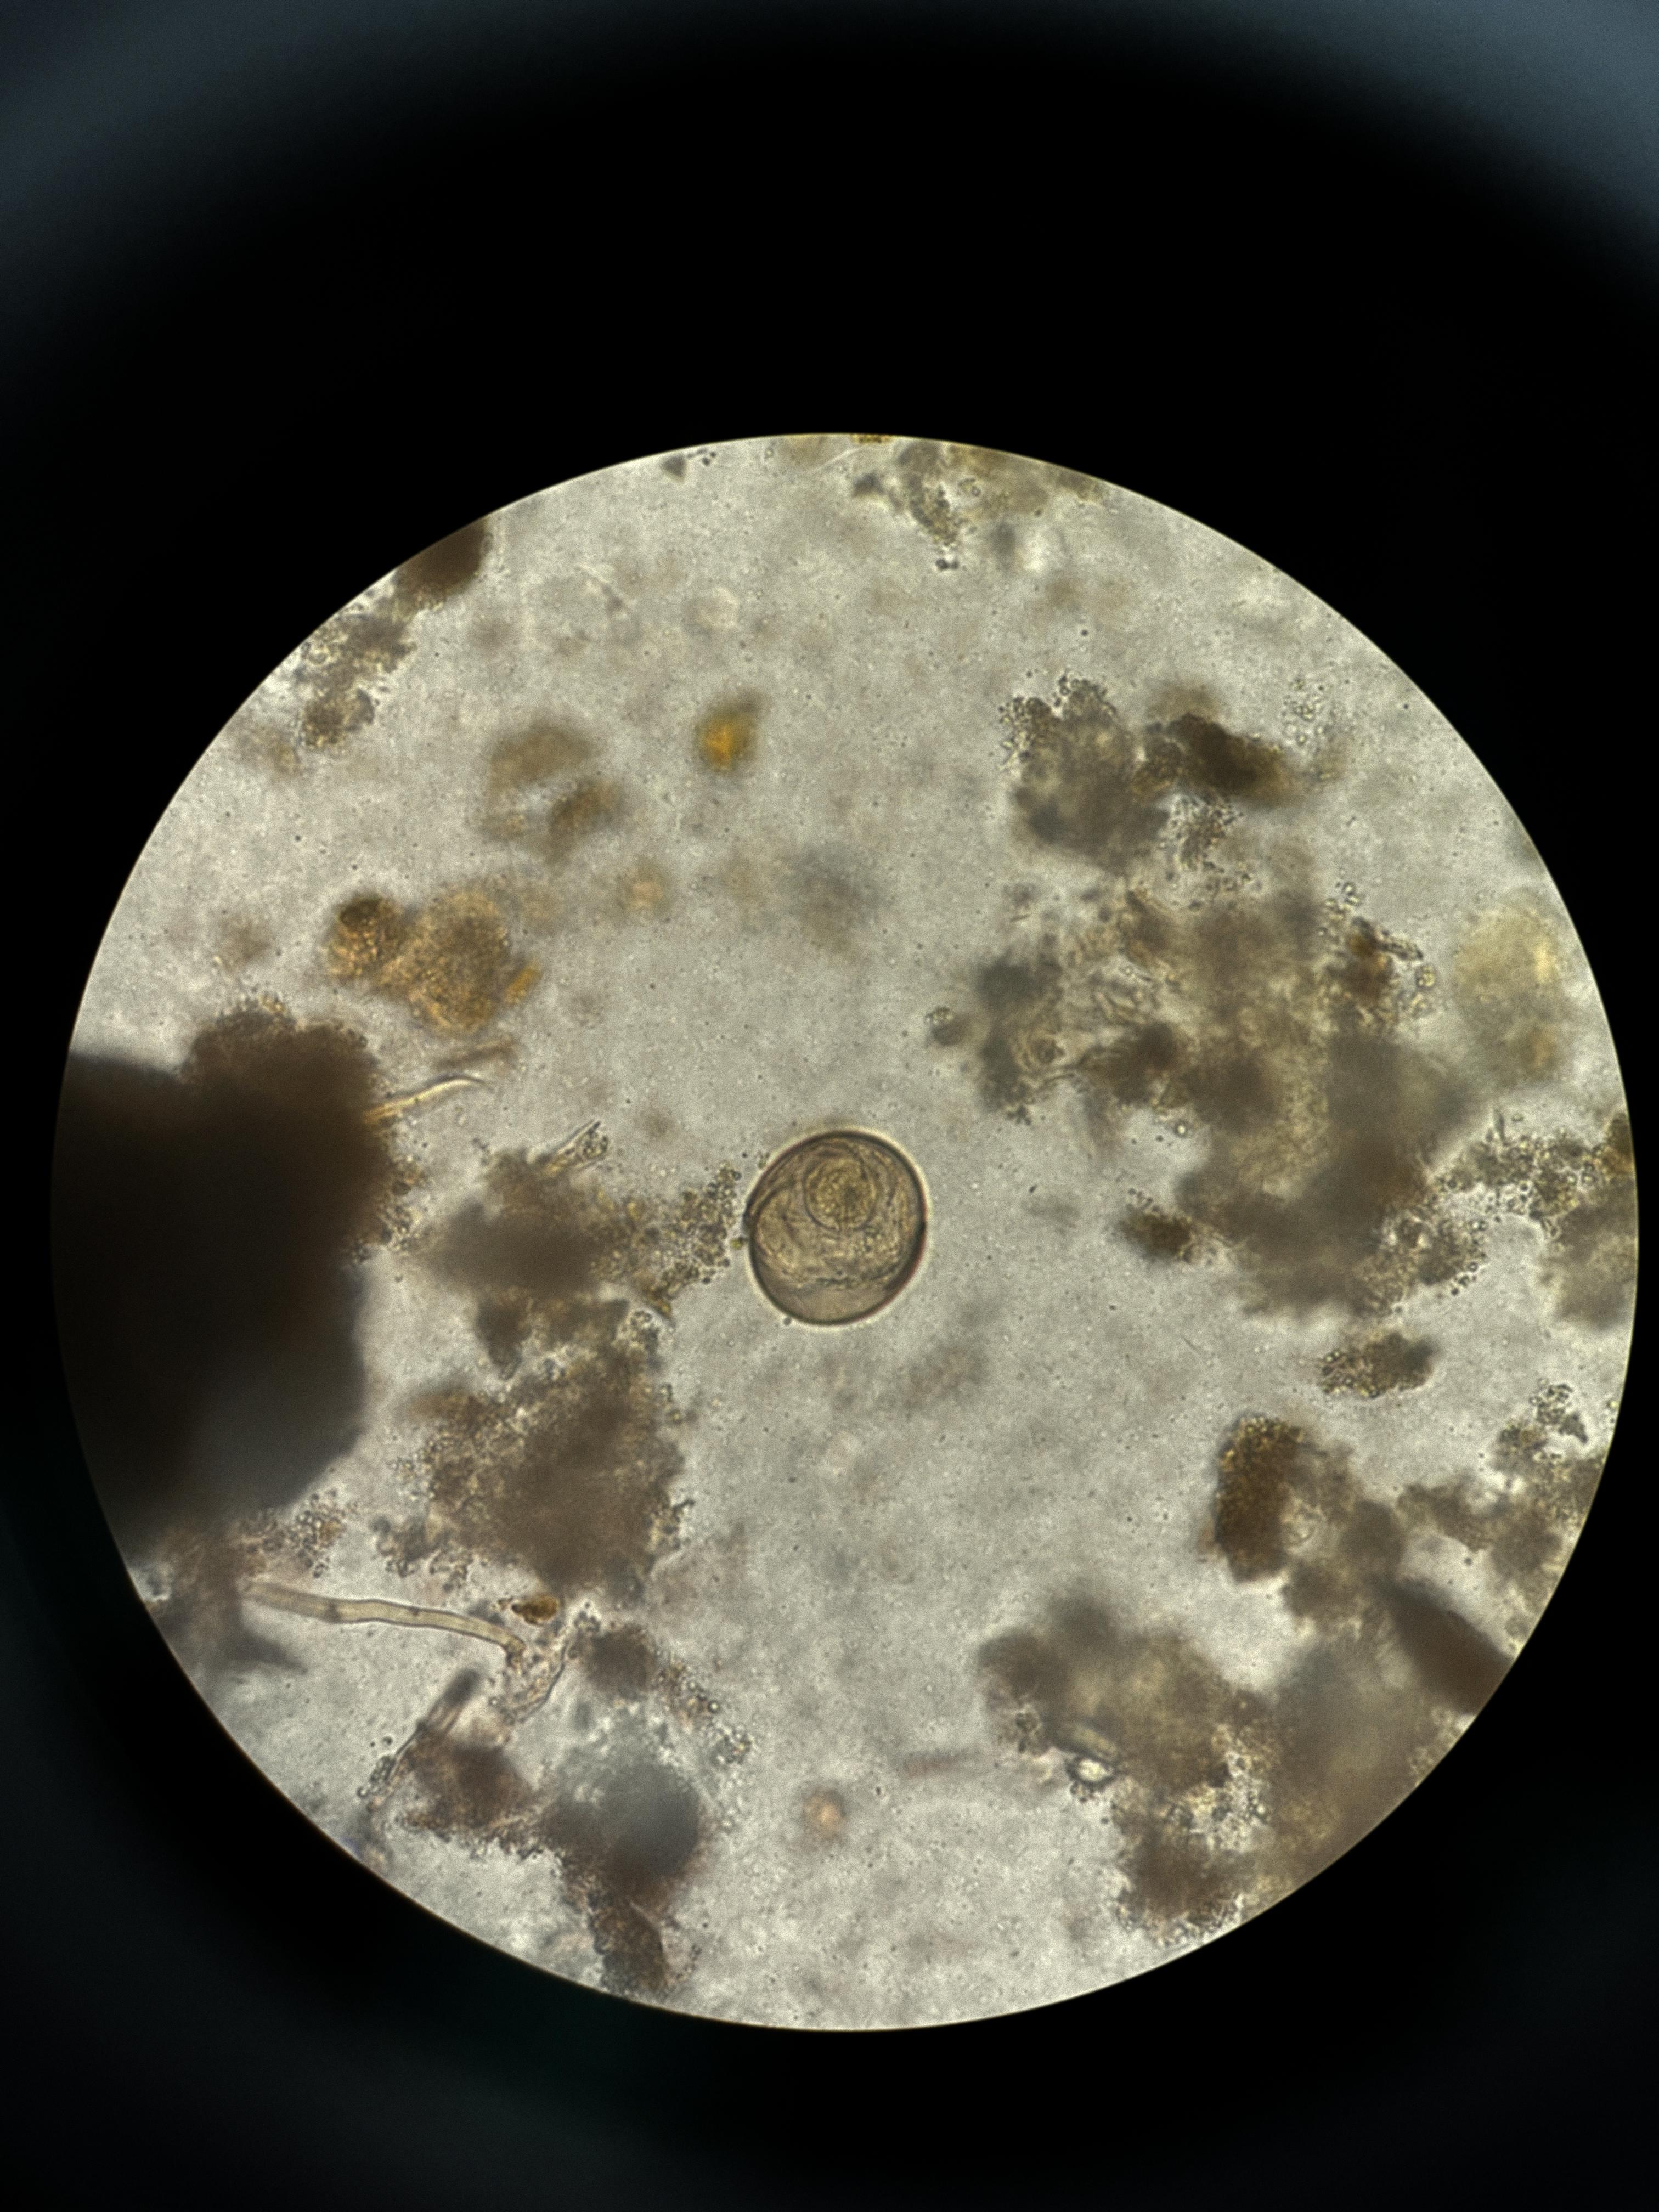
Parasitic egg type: Hymenolepis diminuta